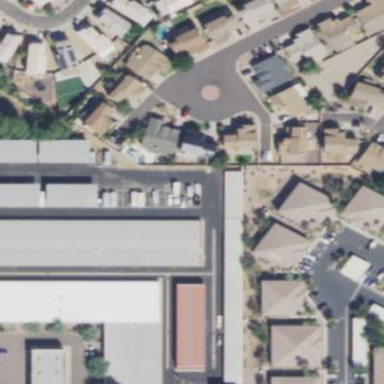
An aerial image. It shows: Storage rental shop.